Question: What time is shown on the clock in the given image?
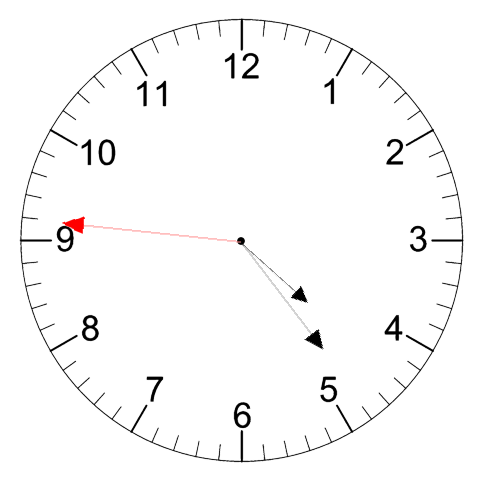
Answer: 04:23:46